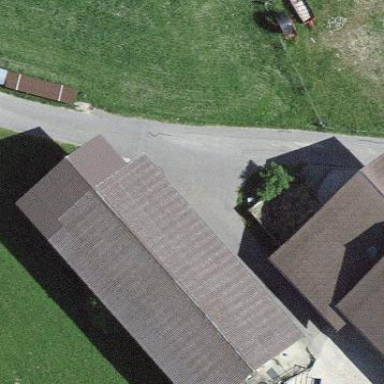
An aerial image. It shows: Shed.